Field crop: maize
Growth stage: 1
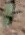
Species: datura